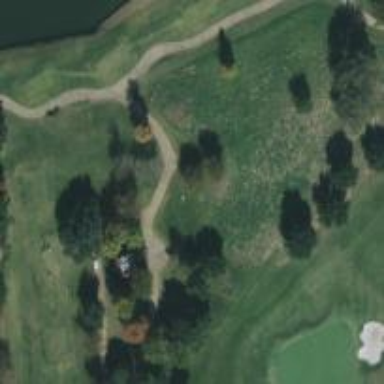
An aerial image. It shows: Service road used as golf cart path.